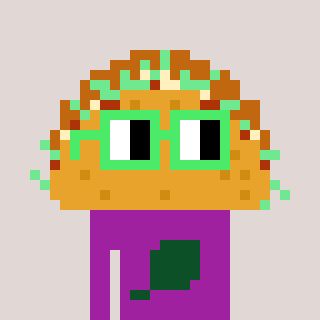
a pixel art character with square light green glasses, a taco-shaped head and a magenta-colored body on a warm background